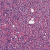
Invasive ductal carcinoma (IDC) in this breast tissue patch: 0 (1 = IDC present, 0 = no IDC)